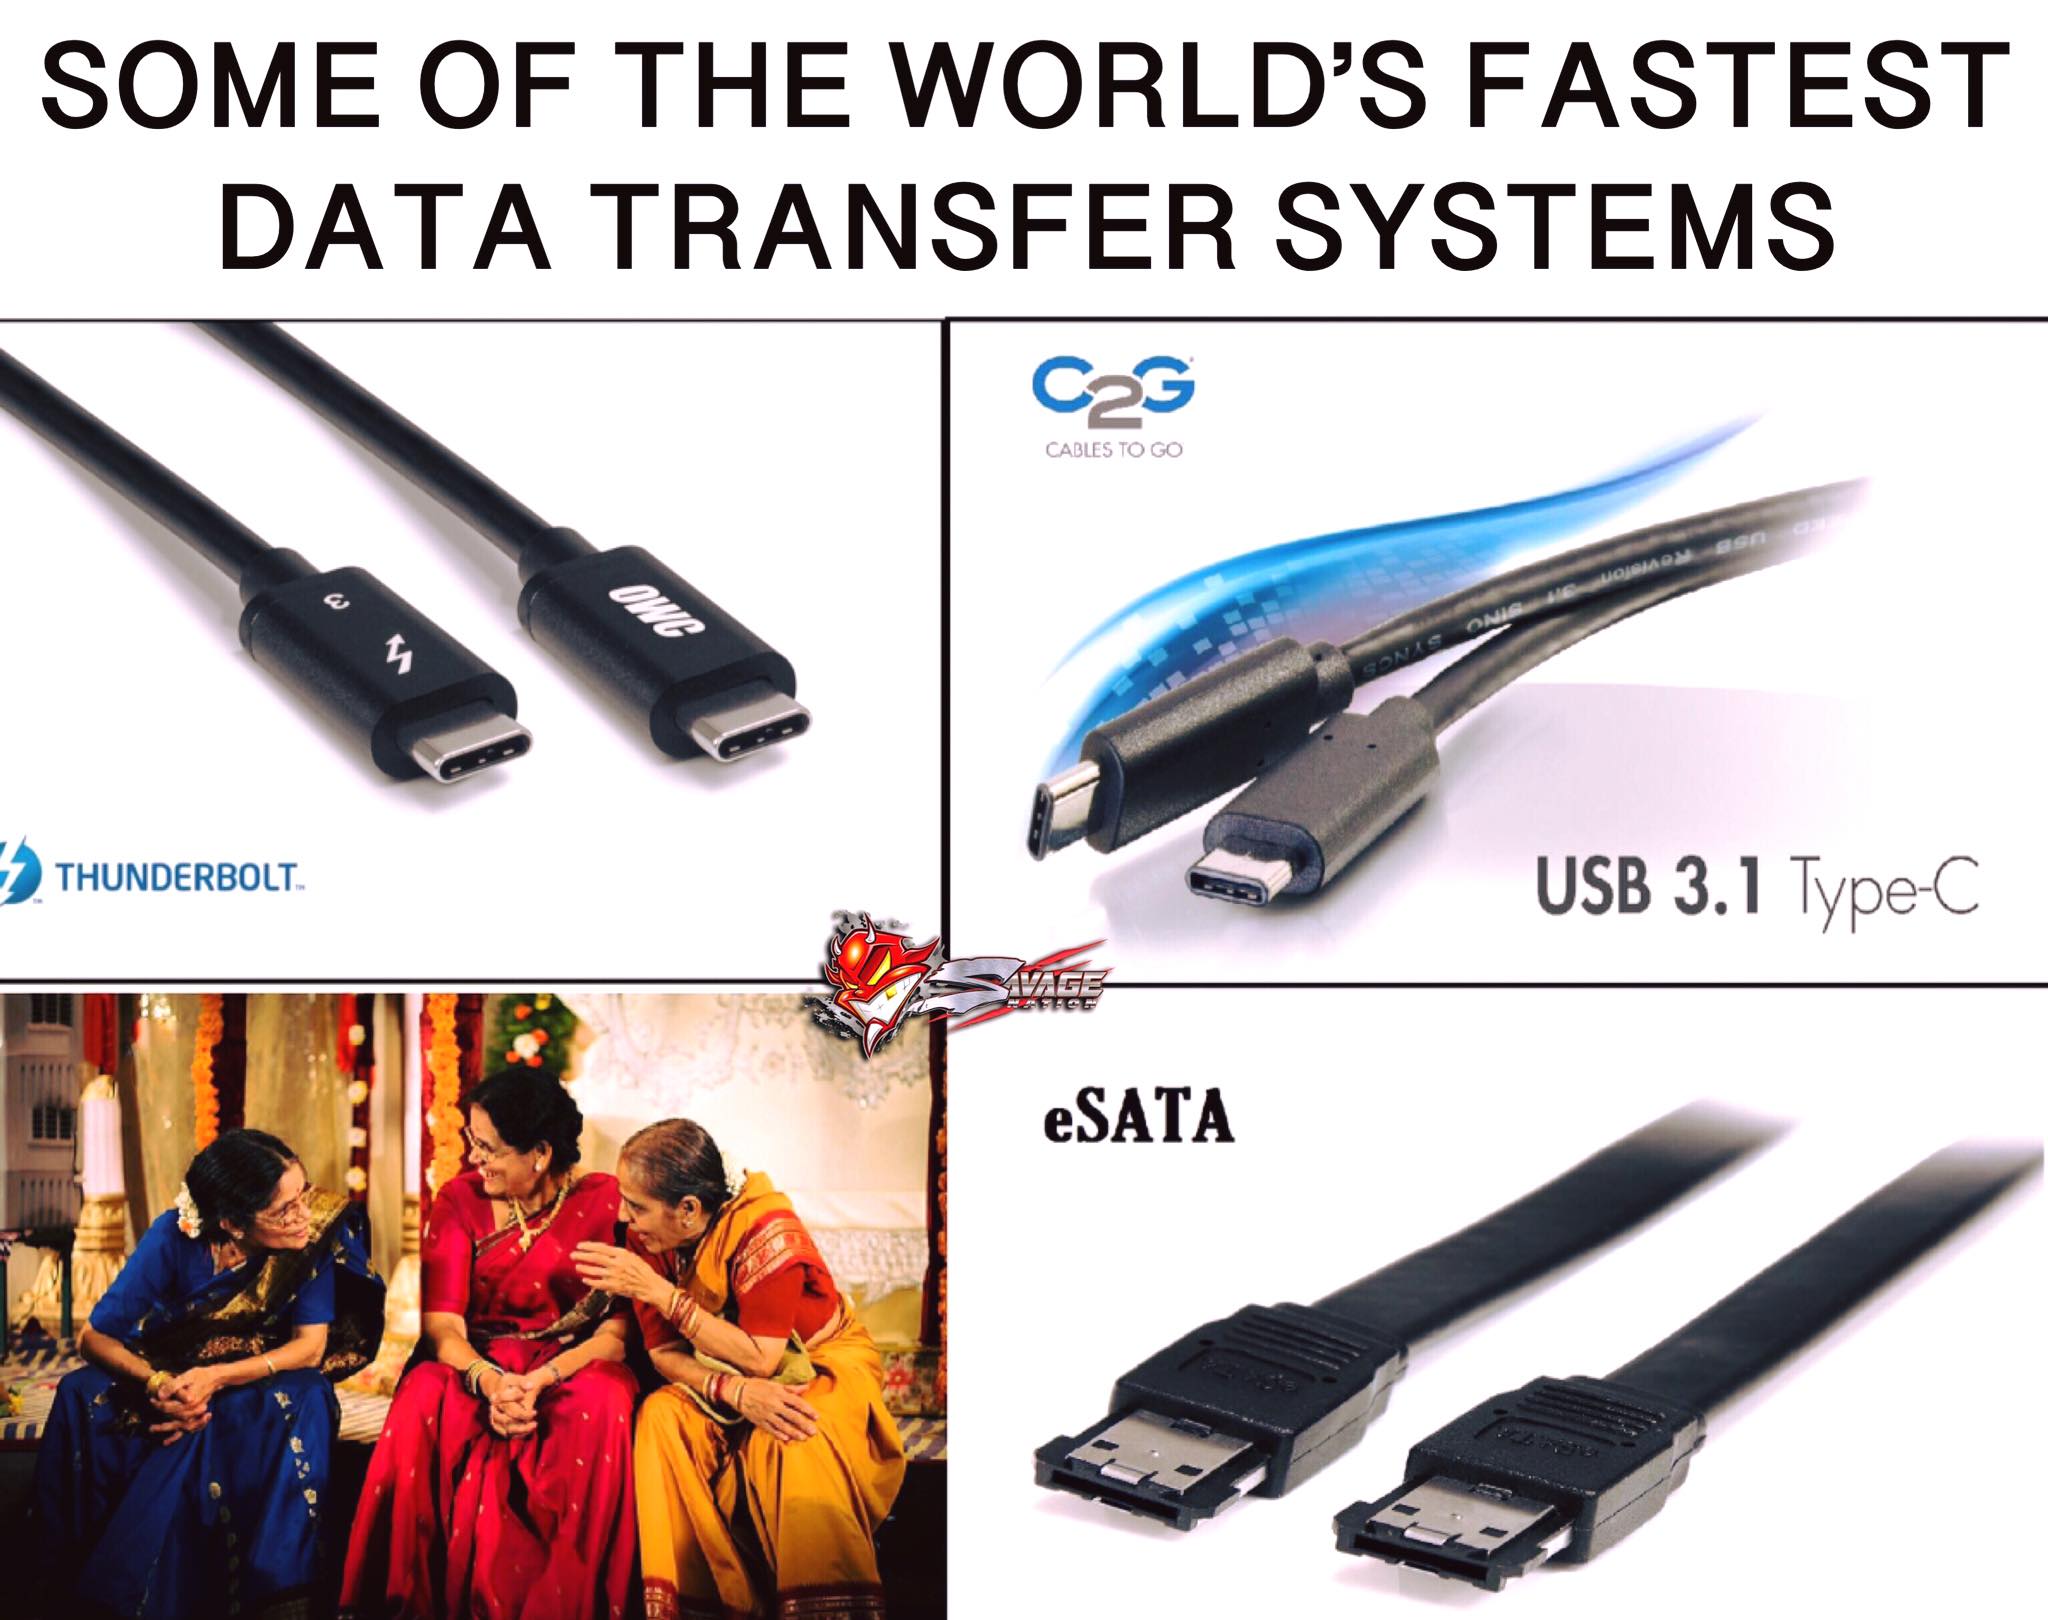
Caption: SOME OF THE WORLD'S FASTEST DATA TRANSFER SYSTEMS   USB 3.1   Type-C   eSATA
Label: hate